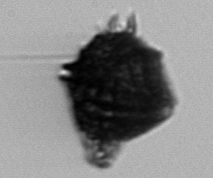
Label: Gonyaulax